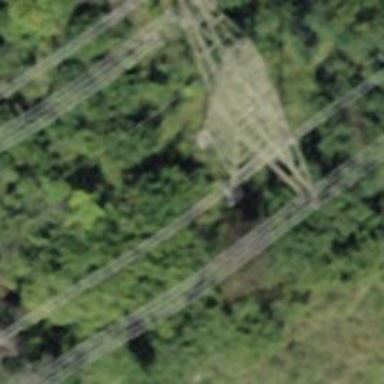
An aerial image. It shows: Power tower.